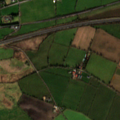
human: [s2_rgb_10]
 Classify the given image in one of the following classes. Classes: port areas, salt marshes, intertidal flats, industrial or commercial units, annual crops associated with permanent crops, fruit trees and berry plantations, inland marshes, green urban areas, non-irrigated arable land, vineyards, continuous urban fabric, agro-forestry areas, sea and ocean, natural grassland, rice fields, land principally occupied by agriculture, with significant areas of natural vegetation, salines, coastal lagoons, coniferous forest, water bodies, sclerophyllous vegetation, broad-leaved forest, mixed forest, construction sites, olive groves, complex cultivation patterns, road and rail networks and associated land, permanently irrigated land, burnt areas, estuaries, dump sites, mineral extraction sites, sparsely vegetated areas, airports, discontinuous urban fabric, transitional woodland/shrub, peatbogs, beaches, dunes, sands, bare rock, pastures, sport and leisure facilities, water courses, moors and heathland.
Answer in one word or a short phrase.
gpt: non-irrigated arable land, pastures